Question: Stepping into the call:
'''
SearchManager searchManager = (SearchManager) getSystemService(Context.SEARCH_SERVICE);
'''
Shows the wrong line in debugger, why is this?

I have downloaded the source and set the following:
'''
android {
compileSdkVersion 21
buildToolsVersion "22.0.1"
defaultConfig {
applicationId "com.example.android.searchabledict"
minSdkVersion 14
targetSdkVersion 21
}
buildTypes {
release {
minifyEnabled false
proguardFiles getDefaultProguardFile('proguard-android.txt'), 'proguard-rules.txt'
}
}
}
'''
My attached Android API is: Android API 21 Platform
It works for this call:
'''
UriMatcher matcher = new UriMatcher(UriMatcher.NO_MATCH);
'''
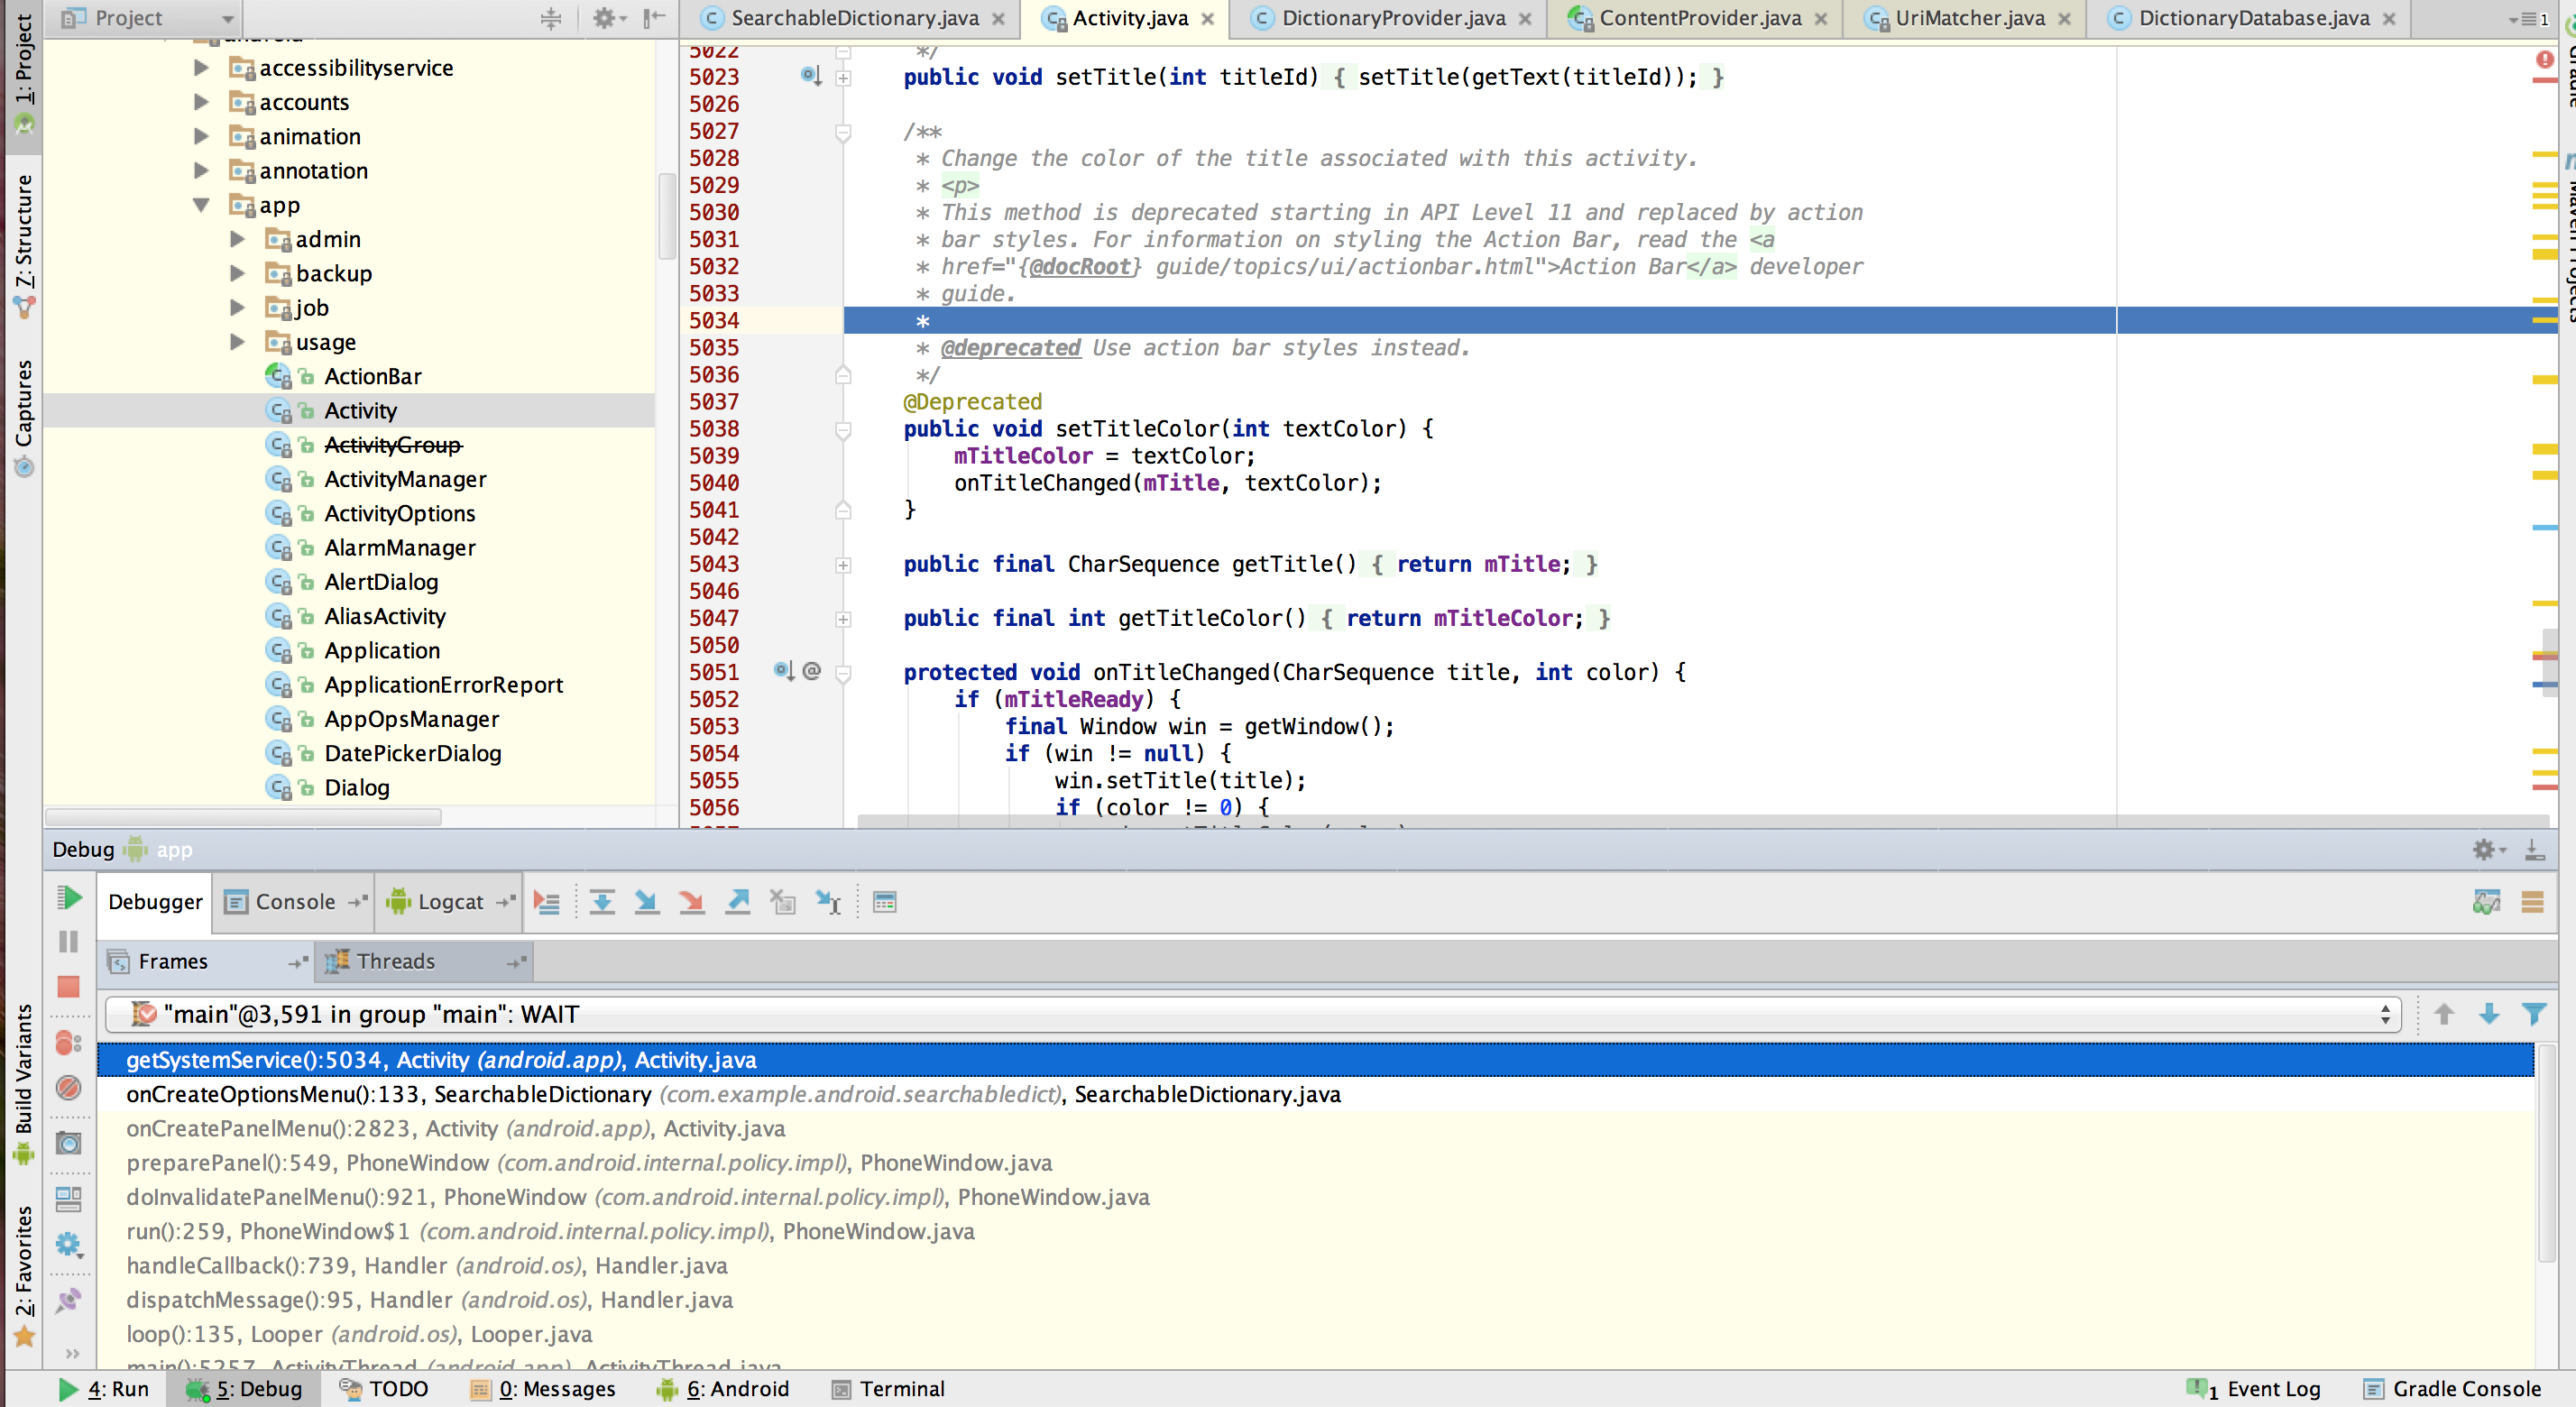
Answer: That's because the SDK you running on is not the target SDK you working with. So the debugging metadata from the running process is not synchronised with the source code.
Try changing the target SDK to the one on the device you running on and make sure you have the right version of the sources.